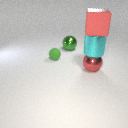
small green rubber sphere in front of large green metal sphere